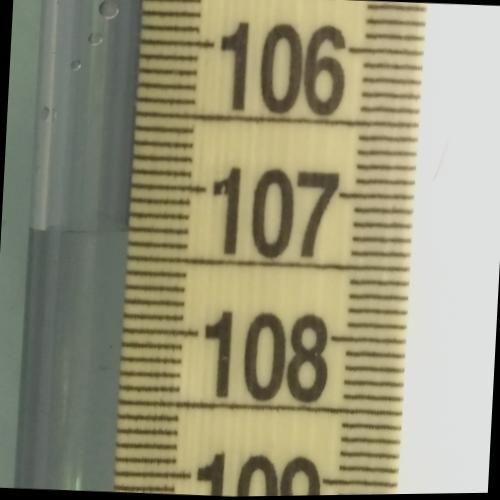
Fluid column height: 107.3 cm